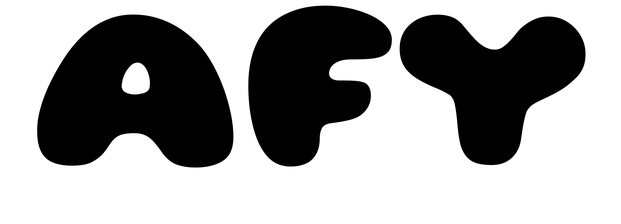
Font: Gluten_Black